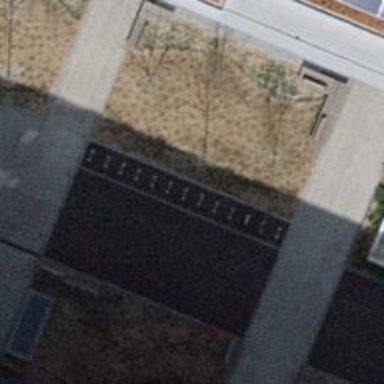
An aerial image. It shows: Bicycle parking area with stands available.